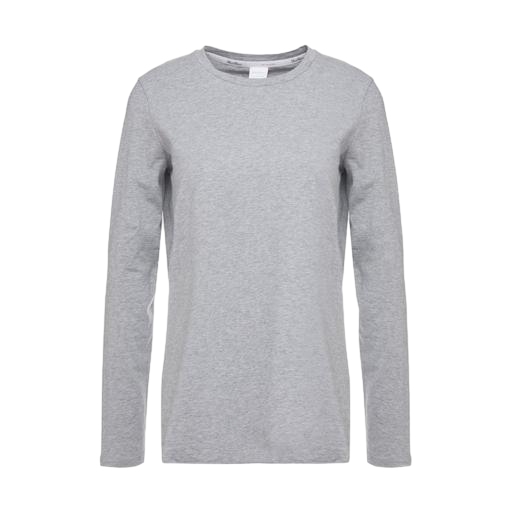
long sleeve tee, long t-shirt, longsleeve t-shirt, white background